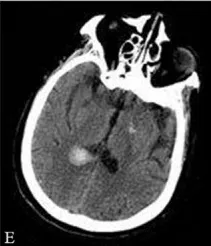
Preoperative and postoperative CT. , third ventricle.
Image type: radiology (ct)